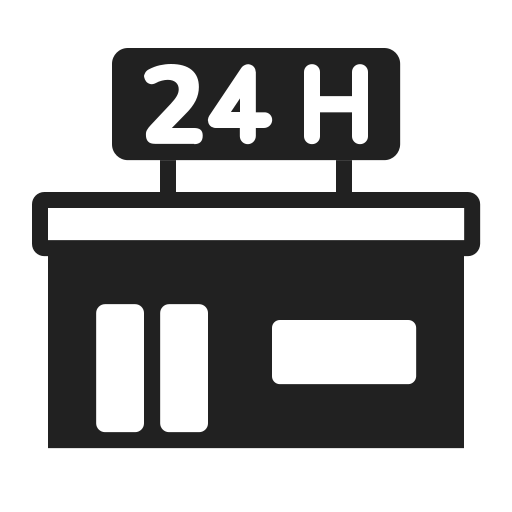
convenience store high contrast